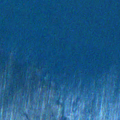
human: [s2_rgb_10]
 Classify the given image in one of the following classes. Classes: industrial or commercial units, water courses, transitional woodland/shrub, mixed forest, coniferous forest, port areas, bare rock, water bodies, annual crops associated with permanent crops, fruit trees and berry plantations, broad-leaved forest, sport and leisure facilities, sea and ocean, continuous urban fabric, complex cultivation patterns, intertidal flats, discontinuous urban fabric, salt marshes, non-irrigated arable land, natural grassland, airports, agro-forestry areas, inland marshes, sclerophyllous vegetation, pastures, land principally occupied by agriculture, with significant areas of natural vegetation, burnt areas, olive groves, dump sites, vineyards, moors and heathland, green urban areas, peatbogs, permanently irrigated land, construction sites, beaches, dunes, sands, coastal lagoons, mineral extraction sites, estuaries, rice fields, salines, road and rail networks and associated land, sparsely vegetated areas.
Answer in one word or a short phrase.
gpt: continuous urban fabric